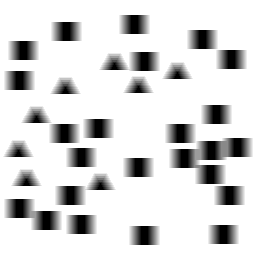
Squares: 24
Triangles: 8
Stars: 0
Total shapes: 32